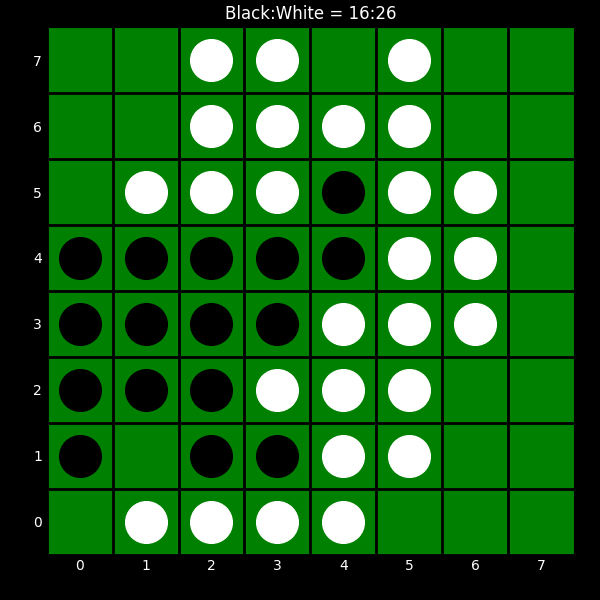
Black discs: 16
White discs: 26